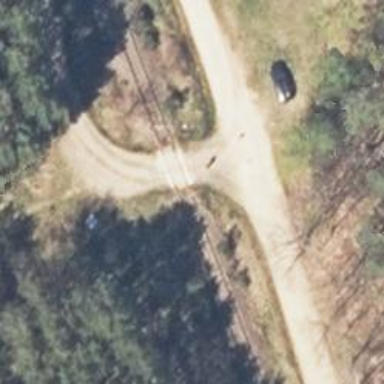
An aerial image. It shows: Level crossing along the railway.